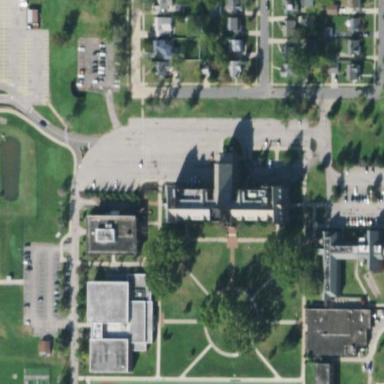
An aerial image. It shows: College or university.